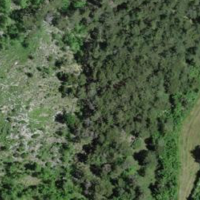
EUNIS habitat code: 43
Species observed at this site:
Macrothylacia rubi
Scopula marginepunctata
Peribatodes rhomboidaria
Limenitis reducta
Calliteara pudibunda
Macaria liturata
Chiasmia clathrata
Epirrhoe galiata
Siona lineata
Opisthograptis luteolata
Mantis religiosa
Stenurella melanura
Euplagia quadripunctaria